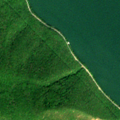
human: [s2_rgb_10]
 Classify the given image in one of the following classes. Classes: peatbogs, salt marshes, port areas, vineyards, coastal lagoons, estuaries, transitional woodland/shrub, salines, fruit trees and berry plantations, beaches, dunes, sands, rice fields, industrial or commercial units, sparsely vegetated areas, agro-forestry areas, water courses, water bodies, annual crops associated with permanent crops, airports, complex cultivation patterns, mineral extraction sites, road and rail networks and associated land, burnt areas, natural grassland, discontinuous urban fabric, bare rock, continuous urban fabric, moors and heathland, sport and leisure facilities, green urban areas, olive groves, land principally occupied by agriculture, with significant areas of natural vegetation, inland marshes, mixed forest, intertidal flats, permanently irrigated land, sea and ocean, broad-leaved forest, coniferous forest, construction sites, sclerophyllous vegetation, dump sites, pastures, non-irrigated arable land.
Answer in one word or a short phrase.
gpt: broad-leaved forest, water courses